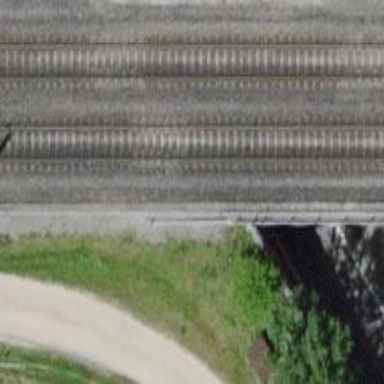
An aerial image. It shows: Railway bridge with electrified contact line. There is one track on the bridge.